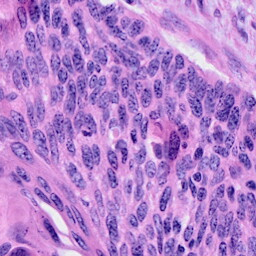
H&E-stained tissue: Cervix